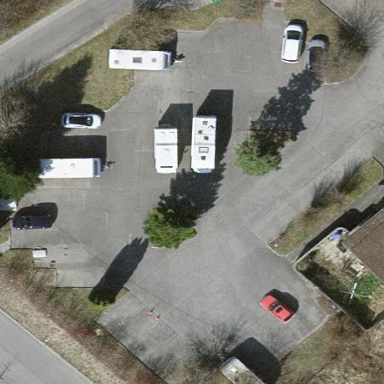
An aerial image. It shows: Caravan site for tourism.